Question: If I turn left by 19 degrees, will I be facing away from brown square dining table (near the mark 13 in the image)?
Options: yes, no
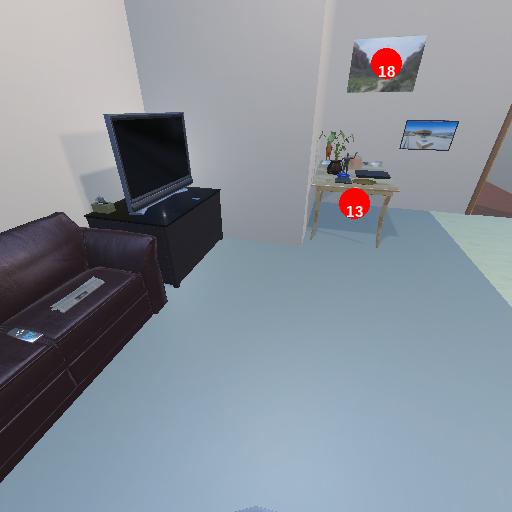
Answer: yes